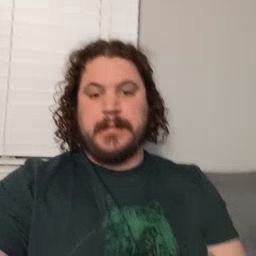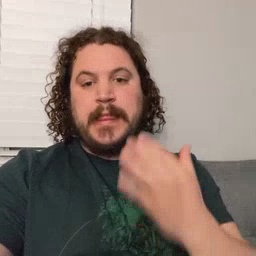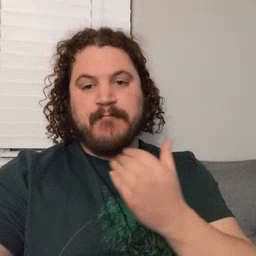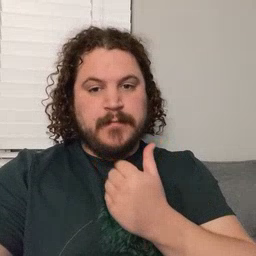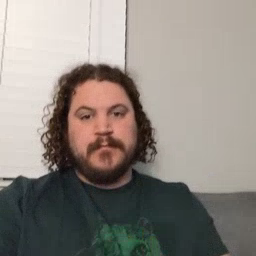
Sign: napkin